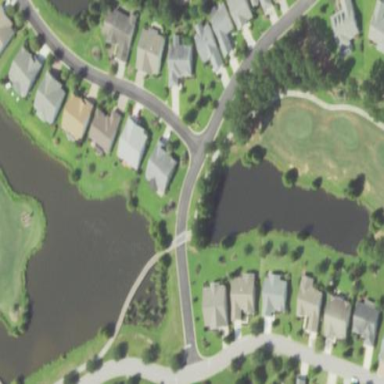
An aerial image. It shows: Pond serving as water hazard on golf course.